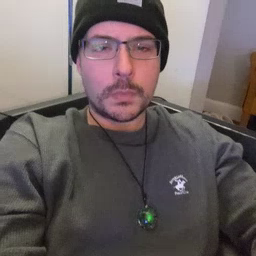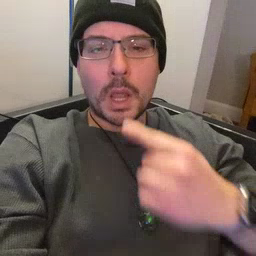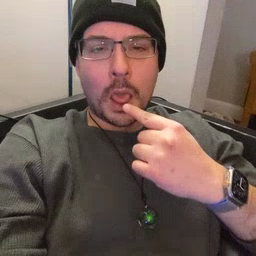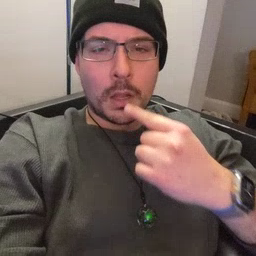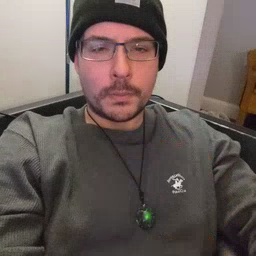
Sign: tongue